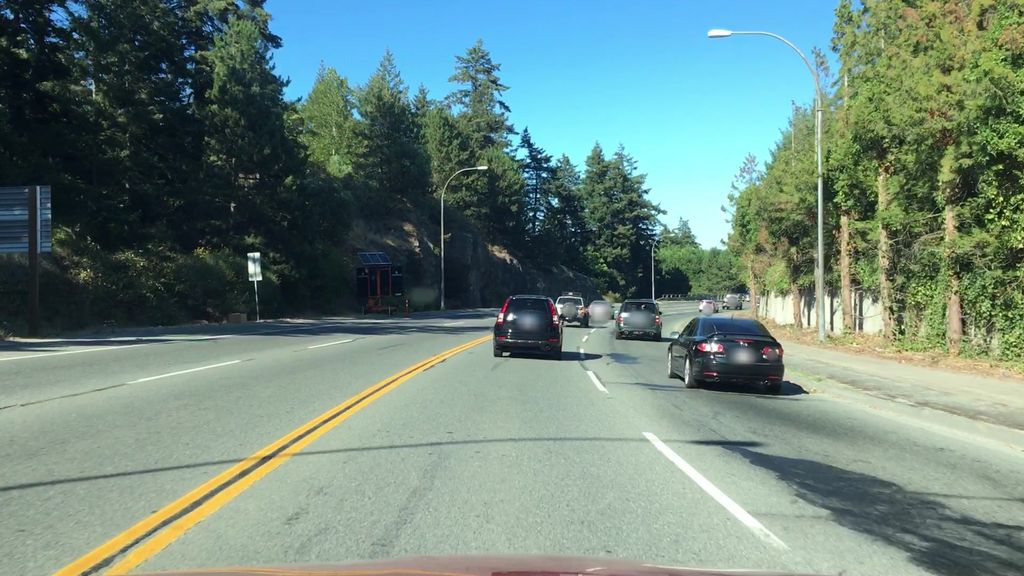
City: victoria